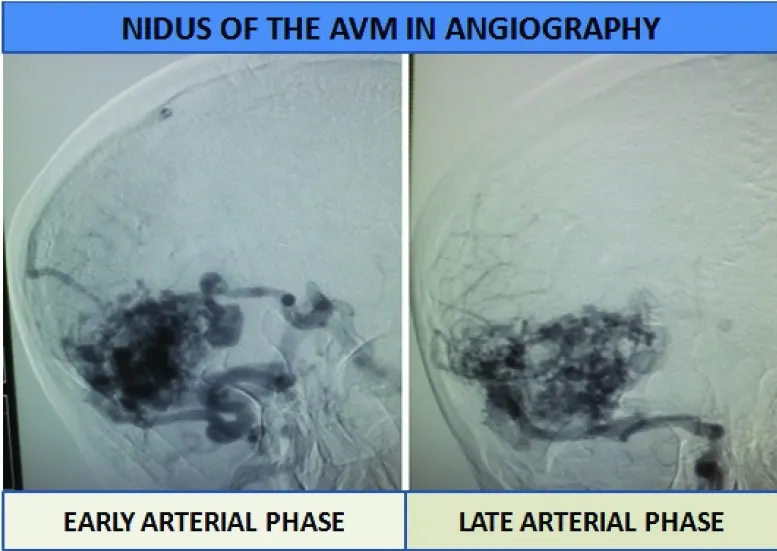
Angiogram showing the nidus of the AVM during angiography.
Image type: radiology (scintigraphy)